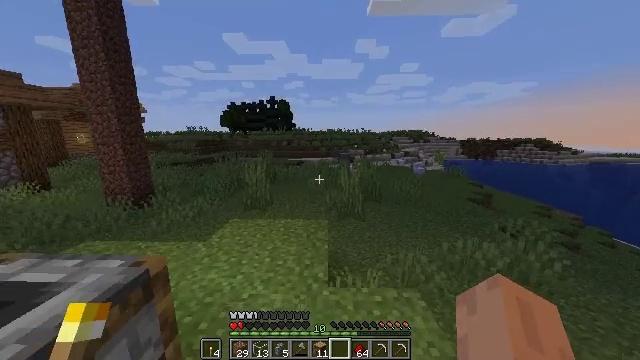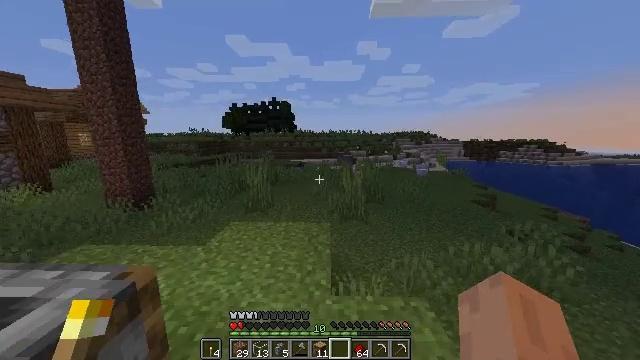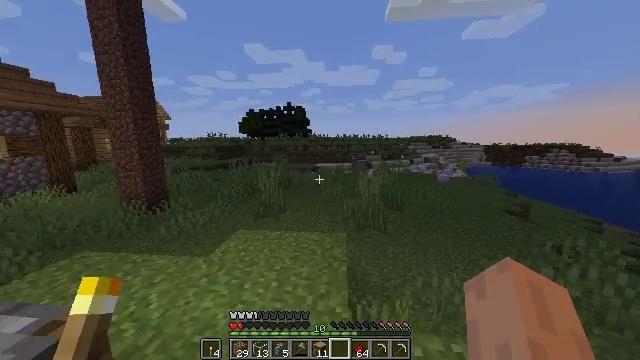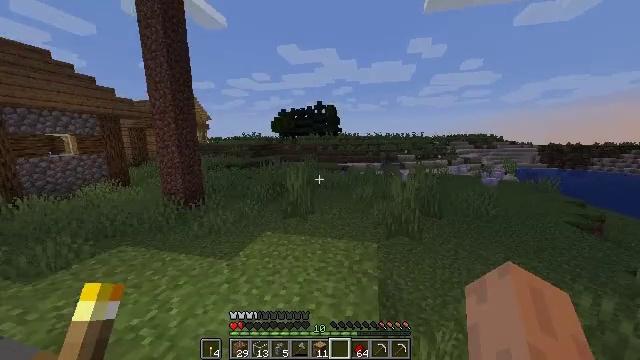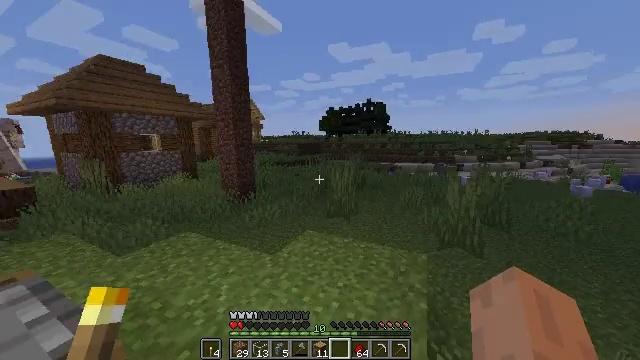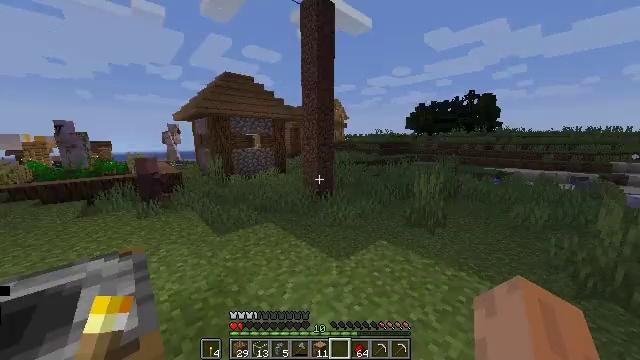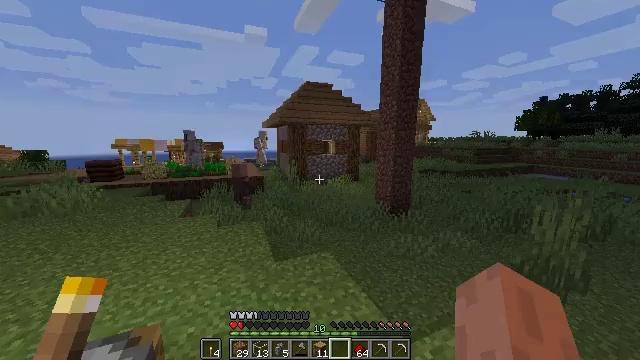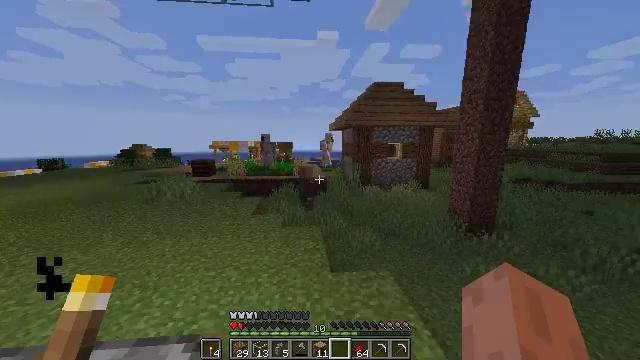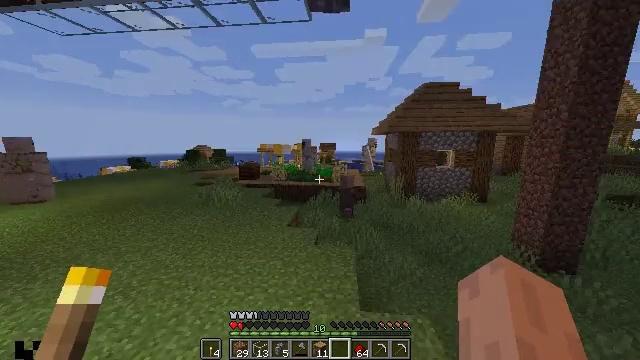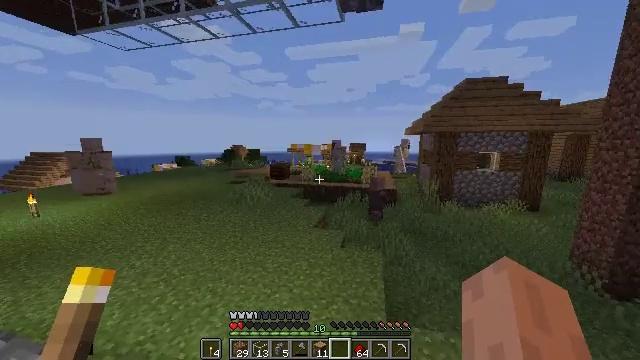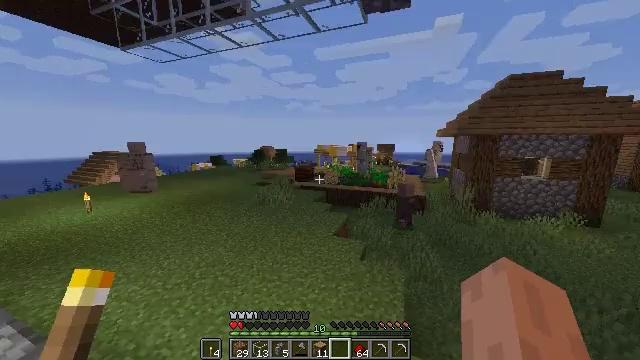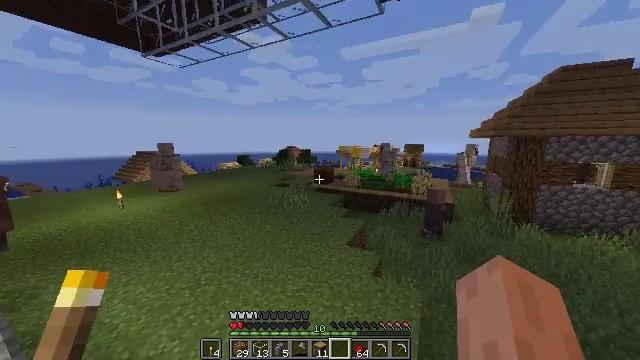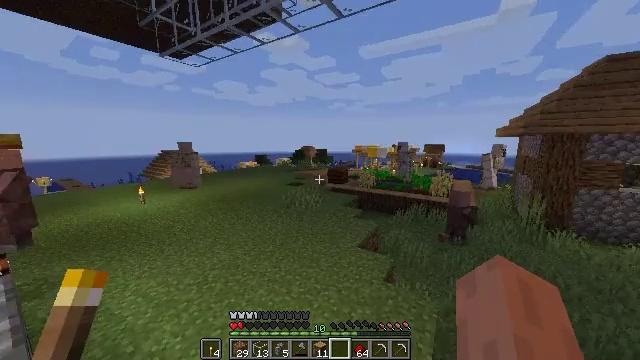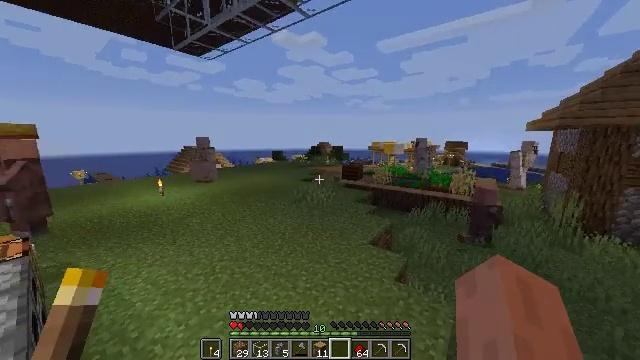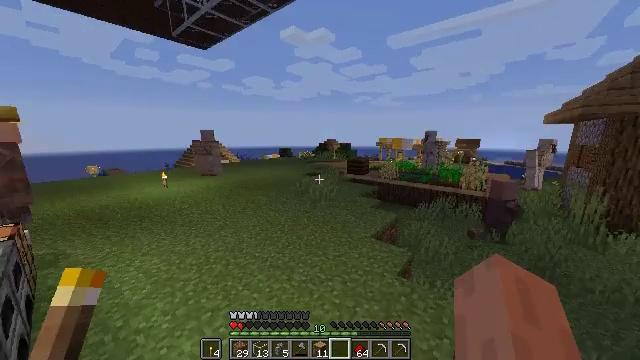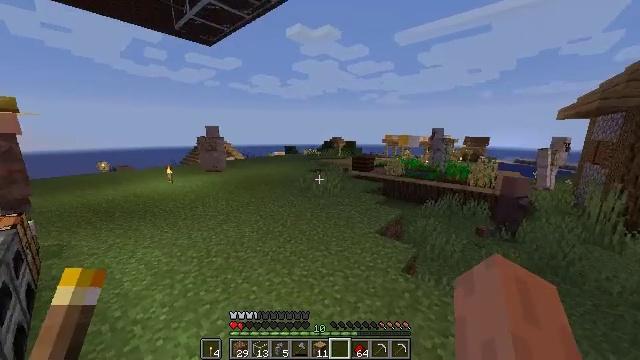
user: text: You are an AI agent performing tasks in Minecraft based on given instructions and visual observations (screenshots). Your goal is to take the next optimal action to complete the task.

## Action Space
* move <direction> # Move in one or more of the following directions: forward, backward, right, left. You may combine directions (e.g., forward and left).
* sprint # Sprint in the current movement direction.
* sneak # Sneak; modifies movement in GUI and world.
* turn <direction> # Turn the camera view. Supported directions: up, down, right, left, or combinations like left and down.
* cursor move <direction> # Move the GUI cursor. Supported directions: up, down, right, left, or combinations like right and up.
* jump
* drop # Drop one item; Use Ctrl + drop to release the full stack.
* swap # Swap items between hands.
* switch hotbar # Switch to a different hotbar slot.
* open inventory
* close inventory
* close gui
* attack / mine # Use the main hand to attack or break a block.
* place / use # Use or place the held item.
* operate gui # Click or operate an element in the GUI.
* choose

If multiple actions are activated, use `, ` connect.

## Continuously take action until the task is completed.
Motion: motion action
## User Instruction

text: Prepare to make shears using the crafting table.
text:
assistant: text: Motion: move forward
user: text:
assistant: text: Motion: move forward, turn left
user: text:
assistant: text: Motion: move forward, turn left
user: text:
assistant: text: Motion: move forward, turn left
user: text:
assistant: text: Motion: move forward, turn left
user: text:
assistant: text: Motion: move forward, turn left, jump
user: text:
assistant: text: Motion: move forward, turn left, jump
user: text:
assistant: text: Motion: move forward, turn left, jump
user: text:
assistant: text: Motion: move forward, turn left, jump
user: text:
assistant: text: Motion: move forward, turn left, jump
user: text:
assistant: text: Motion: move forward, turn left, jump
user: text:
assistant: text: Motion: move forward, turn left, jump
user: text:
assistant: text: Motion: move forward, turn left, jump
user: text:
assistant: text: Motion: move forward, turn left, jump
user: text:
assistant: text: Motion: move forward, turn left, jump
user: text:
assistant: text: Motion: move forward, jump
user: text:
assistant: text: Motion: move forward, sprint, turn left, jump
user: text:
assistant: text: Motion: move forward, sprint, turn left, jump
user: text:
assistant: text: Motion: move forward, sprint, turn left, jump
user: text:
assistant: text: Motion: move forward, turn left, jump
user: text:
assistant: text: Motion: move forward, turn left, jump
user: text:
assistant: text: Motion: move forward, turn left, jump
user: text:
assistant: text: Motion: move forward, turn left, jump
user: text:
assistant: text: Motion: move forward, turn left, jump
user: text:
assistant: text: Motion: move forward, turn left, jump
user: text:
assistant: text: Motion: move forward, turn left, jump
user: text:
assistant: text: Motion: move forward, turn left, jump
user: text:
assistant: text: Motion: move forward, turn right and down, jump
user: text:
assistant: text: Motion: move forward, turn right, jump
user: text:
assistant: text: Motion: move forward, sprint, jump